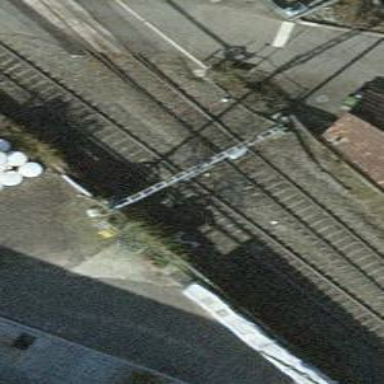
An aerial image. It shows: Railway switch.